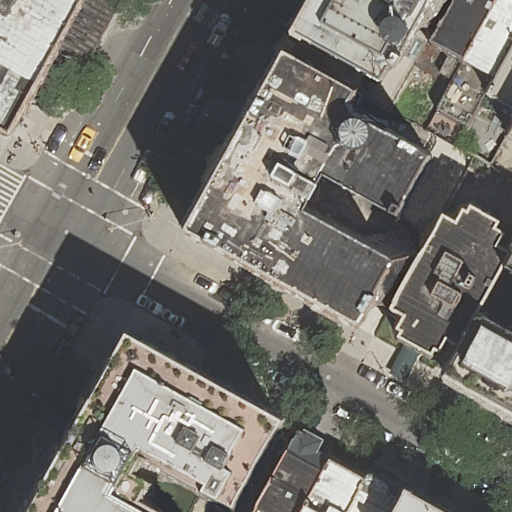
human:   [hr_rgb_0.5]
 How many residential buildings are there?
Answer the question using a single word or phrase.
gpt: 14

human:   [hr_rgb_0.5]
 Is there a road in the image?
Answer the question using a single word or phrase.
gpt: yes

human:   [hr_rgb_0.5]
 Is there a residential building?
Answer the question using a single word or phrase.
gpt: yes

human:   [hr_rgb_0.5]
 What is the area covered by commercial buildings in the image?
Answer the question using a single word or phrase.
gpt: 0m2

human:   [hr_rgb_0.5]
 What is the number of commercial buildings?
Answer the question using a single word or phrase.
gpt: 0

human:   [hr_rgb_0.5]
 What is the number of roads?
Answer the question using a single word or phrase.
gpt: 2

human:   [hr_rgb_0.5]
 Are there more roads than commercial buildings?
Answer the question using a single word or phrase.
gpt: yes

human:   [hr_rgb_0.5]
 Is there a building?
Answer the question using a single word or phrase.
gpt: yes

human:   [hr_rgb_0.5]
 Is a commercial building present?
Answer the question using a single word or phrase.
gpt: no

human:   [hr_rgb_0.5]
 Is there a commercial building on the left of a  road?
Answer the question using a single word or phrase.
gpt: no

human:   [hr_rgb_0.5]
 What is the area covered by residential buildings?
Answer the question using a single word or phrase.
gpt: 4423m2

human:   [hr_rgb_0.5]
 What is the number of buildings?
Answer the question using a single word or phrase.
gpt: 14

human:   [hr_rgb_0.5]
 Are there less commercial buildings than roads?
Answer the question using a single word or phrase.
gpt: yes

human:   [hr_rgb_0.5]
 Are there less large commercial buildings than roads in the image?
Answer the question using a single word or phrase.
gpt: yes

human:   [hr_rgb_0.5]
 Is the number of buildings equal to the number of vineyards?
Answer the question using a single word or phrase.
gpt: no

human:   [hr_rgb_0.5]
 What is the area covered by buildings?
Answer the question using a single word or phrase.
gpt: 4423m2

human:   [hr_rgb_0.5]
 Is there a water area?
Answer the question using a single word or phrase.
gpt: no

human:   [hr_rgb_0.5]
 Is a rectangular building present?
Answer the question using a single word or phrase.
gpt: yes

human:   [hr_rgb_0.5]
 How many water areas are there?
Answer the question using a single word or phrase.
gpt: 0

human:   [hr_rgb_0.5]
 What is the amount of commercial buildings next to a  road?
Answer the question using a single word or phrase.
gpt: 0

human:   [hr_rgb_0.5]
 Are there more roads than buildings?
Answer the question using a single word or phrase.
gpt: no

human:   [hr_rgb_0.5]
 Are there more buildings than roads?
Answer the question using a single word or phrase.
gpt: yes

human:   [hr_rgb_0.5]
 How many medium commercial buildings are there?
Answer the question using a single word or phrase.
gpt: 0

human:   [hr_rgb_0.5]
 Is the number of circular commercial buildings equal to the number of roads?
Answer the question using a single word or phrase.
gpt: no

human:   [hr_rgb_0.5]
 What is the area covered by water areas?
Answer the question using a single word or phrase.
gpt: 0m2

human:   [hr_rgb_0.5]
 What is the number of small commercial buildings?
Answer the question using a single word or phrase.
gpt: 0

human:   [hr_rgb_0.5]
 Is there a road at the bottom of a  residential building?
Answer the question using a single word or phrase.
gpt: yes

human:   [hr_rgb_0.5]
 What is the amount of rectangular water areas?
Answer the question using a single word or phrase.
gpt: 0

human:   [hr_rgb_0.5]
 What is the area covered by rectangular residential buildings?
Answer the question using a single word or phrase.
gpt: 1130m2

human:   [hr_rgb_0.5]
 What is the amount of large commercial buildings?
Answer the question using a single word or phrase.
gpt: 0

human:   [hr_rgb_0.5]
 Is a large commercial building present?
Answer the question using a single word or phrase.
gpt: no

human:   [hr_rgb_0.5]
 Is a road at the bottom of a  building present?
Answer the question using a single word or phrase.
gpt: yes

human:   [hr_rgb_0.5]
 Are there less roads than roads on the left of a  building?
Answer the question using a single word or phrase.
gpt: no

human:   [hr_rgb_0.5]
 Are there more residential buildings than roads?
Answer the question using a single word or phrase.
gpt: yes

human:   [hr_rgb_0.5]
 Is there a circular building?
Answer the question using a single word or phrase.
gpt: no

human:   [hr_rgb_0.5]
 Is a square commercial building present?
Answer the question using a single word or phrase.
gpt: no

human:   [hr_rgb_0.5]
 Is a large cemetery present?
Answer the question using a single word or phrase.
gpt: no

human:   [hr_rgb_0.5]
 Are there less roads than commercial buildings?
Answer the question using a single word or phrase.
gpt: no

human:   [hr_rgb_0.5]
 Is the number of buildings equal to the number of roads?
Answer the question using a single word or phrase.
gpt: no

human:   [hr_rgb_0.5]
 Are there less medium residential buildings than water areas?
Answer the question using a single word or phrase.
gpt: no

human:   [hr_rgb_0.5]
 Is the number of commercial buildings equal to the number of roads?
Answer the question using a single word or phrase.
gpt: no

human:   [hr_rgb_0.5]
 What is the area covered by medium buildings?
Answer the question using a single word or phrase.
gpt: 680m2

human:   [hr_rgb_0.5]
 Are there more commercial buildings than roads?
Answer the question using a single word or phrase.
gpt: no

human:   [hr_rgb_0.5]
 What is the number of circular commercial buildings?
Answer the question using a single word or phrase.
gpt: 0

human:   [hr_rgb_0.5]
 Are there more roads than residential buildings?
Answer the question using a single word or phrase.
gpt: no

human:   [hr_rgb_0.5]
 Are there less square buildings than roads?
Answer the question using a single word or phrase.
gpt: yes

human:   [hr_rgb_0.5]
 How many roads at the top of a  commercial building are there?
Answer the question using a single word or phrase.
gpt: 0

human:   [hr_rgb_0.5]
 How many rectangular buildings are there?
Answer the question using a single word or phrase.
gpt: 9

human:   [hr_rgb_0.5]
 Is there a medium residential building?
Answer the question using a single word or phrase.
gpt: yes

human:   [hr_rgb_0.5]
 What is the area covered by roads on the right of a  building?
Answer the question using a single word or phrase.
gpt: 0m2

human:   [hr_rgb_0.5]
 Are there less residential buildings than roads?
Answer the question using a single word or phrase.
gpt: no

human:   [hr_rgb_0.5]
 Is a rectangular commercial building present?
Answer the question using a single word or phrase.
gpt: no

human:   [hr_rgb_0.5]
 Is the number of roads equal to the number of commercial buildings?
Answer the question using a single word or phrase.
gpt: no

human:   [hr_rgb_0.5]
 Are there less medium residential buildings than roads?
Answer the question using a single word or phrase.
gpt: no

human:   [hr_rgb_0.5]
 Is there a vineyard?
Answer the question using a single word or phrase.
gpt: no

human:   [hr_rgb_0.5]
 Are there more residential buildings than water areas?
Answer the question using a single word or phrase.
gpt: yes

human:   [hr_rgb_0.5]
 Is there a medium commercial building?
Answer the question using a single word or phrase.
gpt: no

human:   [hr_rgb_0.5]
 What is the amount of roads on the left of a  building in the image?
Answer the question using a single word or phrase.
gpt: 1

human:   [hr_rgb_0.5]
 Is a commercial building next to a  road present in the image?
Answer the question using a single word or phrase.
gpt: no

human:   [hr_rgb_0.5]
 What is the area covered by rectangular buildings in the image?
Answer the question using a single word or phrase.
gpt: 1130m2

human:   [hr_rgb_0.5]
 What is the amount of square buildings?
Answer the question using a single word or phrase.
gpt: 0

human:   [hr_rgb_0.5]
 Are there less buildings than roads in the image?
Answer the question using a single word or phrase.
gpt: no

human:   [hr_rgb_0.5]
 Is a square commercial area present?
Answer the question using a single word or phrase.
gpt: no

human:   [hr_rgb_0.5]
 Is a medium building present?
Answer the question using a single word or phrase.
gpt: yes